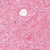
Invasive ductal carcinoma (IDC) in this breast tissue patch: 0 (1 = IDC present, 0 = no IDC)